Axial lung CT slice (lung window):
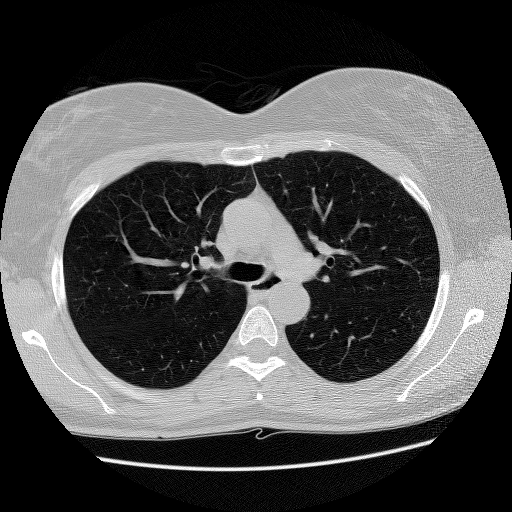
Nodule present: no